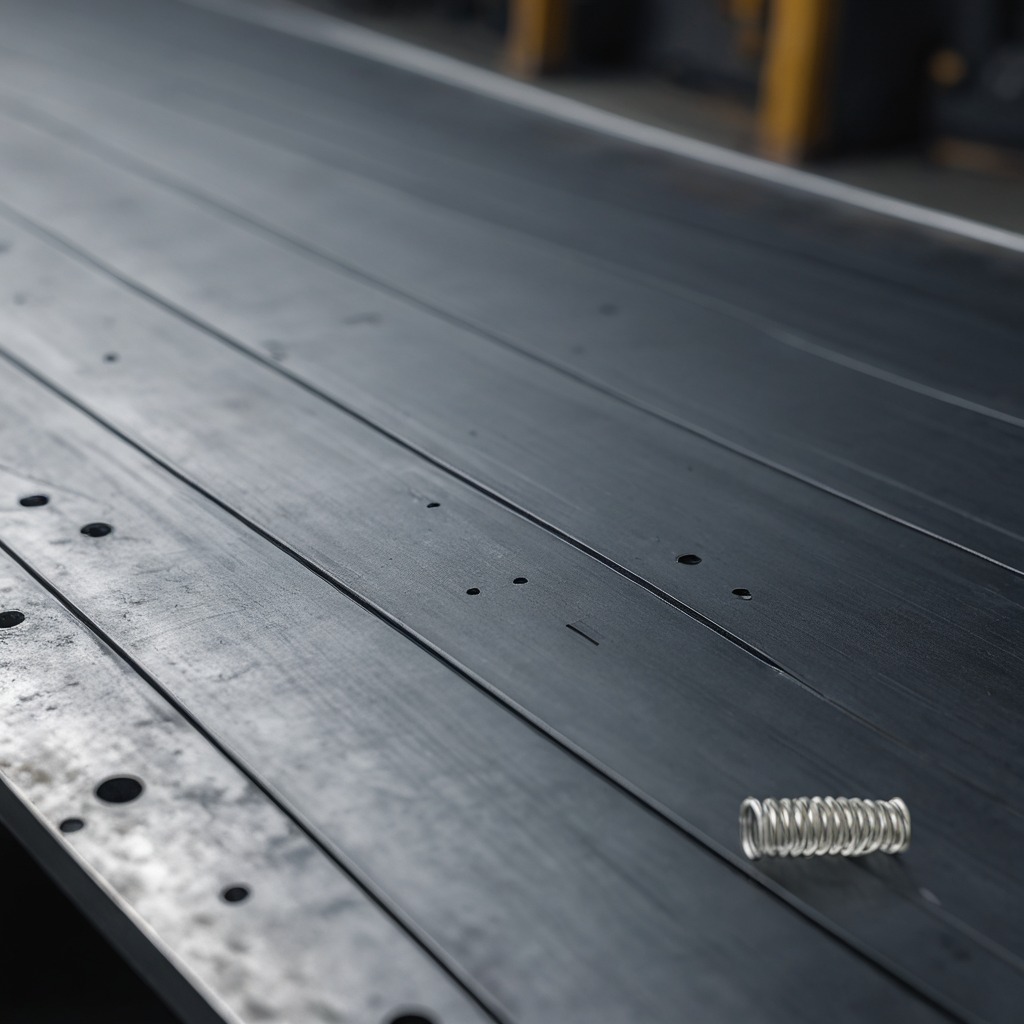
A coiled metal spring is lying on the cold steel table.